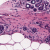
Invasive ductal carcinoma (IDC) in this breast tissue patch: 0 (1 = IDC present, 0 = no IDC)